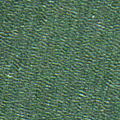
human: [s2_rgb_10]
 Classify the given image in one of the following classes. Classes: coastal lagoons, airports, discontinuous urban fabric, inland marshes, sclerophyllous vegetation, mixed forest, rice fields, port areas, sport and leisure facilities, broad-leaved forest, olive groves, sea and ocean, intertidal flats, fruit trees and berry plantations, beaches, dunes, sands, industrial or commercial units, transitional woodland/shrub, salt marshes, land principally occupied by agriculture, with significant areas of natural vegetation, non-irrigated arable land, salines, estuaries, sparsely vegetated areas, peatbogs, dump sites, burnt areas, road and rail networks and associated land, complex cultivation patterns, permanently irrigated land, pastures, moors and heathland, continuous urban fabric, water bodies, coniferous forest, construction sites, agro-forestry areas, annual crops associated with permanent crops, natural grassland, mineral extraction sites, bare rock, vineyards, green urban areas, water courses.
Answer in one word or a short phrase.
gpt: sea and ocean